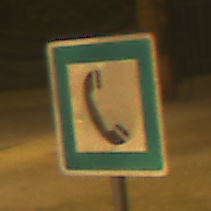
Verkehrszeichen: Fernsprecher
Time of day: Night
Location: Outdoor (Urban)
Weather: Clear
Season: NotSpecified
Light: Artificial